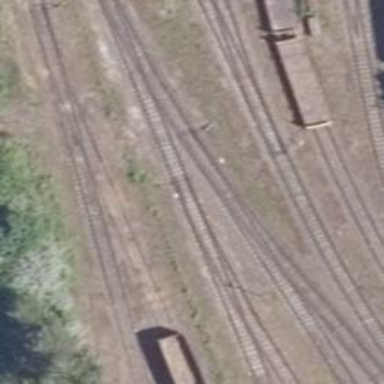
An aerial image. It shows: Railway switch.